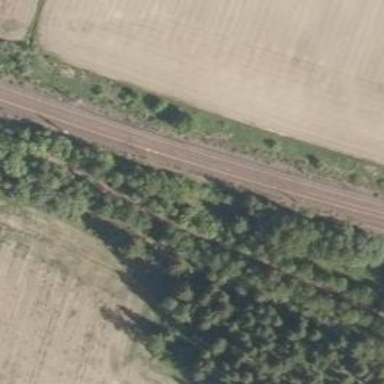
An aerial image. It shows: Continuous rail railway with electrified contact line.